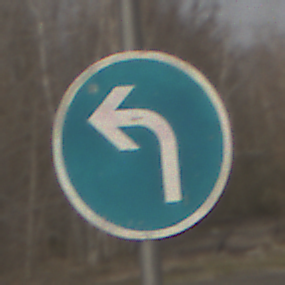
Verkehrszeichen: VorgeschriebeneFahrtrichtungLinks
Umgebung: Outdoor, Nature
Tageszeit: MorningAfternoon
Wetter: PartlyCloudy
Licht: Natural
Jahreszeit: Winter
Kontrast: MediumContrast